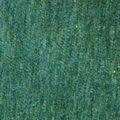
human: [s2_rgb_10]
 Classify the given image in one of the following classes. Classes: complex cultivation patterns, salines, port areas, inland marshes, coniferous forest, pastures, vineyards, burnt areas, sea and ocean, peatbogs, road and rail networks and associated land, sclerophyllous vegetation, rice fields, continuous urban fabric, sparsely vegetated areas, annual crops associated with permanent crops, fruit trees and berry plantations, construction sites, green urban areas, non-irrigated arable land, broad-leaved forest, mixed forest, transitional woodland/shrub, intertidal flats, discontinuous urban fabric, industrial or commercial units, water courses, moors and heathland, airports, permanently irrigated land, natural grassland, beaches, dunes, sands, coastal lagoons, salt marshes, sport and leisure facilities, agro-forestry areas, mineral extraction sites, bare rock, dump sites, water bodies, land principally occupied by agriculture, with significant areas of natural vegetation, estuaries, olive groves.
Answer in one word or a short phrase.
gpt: sea and ocean